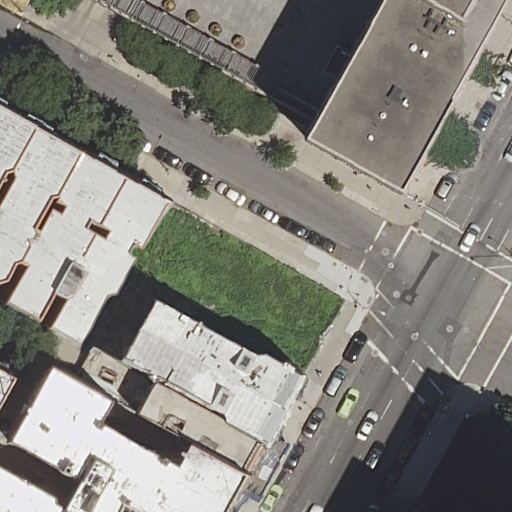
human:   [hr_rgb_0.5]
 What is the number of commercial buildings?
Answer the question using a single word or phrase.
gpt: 0

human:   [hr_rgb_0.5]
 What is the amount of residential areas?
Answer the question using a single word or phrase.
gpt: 1

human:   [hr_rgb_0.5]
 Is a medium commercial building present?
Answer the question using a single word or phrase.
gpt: no

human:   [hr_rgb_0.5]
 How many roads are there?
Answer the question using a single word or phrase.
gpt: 7

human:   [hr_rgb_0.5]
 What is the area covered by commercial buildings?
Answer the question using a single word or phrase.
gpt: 0m2

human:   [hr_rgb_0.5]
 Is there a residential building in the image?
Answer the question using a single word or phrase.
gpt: yes

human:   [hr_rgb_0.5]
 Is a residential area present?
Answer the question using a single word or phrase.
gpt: yes

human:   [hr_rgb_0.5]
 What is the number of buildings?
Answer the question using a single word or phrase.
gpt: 8

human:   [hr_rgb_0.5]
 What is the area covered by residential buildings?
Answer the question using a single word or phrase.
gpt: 3949m2

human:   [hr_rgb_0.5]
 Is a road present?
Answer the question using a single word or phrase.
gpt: yes

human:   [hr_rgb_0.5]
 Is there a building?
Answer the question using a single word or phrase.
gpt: yes

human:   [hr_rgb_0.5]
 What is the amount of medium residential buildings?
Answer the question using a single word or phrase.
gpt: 3

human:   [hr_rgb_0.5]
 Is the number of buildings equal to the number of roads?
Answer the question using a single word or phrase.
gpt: no

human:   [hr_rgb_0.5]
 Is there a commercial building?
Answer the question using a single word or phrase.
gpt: no

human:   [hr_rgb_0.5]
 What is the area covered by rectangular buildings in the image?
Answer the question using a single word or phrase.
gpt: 1796m2

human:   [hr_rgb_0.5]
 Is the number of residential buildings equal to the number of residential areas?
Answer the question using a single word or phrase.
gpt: no

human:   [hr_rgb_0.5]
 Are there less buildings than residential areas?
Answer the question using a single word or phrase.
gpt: no

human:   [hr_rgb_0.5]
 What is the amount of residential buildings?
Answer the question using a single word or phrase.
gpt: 8

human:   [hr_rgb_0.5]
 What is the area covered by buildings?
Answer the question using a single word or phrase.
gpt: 3949m2

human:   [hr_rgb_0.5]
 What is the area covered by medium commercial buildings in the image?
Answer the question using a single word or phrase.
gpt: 0m2

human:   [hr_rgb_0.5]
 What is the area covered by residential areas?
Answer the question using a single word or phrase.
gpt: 362m2

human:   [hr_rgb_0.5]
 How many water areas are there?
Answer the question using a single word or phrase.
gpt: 0

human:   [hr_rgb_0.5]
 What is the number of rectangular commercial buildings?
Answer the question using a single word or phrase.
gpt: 0

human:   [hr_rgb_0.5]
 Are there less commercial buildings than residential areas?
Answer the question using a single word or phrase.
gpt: yes

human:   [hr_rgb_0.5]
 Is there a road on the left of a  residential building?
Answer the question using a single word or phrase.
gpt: yes

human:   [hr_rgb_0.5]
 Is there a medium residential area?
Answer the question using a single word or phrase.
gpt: yes

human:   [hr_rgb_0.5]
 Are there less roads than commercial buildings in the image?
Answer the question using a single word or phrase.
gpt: no

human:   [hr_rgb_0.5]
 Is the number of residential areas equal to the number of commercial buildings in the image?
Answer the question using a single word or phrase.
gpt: no

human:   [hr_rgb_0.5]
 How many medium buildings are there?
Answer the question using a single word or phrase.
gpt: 3

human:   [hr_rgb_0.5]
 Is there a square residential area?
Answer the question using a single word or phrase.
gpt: no

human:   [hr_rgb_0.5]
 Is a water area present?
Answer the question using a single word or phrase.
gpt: no

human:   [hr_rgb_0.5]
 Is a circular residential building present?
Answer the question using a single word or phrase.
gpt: no

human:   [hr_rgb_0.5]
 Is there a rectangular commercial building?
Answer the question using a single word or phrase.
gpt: no

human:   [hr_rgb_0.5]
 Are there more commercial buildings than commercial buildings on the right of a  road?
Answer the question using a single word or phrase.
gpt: no

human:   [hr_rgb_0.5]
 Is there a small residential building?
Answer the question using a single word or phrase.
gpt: yes

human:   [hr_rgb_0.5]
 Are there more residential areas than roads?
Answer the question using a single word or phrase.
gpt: no

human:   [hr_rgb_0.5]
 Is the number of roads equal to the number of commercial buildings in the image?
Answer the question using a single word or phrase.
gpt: no

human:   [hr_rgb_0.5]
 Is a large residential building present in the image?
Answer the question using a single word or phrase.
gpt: yes

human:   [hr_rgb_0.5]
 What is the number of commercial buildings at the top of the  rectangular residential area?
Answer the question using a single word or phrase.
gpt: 0

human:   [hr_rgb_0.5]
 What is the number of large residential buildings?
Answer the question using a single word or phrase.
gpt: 4

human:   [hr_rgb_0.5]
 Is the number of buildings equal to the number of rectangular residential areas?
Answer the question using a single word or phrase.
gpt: no

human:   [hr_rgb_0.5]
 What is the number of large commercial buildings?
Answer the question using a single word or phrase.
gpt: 0

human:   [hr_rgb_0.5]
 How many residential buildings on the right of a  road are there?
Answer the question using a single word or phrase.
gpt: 3

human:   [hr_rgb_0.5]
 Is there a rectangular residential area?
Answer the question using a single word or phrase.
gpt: yes

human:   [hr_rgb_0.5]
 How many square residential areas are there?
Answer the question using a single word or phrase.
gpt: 0

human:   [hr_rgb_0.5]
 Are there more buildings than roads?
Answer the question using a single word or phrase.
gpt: yes

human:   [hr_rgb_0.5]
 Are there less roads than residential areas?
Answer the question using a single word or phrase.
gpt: no

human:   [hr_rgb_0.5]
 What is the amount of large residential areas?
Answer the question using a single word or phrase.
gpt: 0

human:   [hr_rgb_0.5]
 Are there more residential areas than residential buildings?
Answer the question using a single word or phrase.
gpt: no

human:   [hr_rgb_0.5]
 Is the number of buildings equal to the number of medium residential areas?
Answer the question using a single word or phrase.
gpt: no

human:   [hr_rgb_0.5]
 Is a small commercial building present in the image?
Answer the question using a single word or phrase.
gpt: no

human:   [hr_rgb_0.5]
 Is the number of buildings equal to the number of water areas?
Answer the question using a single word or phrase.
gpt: no

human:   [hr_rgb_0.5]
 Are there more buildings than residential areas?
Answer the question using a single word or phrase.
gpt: yes

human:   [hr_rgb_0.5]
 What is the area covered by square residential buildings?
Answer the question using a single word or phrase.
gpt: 0m2

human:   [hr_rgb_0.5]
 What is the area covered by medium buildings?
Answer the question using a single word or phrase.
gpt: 763m2

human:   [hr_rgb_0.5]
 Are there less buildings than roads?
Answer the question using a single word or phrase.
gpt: no

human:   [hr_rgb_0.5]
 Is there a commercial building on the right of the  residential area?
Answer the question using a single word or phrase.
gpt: no

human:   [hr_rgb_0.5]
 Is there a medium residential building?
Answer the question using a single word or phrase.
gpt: yes

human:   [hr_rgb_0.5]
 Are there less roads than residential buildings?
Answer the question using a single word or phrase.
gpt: yes

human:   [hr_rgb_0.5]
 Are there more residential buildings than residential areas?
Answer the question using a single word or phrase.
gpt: yes

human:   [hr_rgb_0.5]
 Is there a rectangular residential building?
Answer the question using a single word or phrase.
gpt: yes

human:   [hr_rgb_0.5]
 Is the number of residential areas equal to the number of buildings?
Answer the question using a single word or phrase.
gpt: no

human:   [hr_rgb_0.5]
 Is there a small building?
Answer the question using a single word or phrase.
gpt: yes

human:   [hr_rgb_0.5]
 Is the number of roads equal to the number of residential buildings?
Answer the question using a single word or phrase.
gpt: no